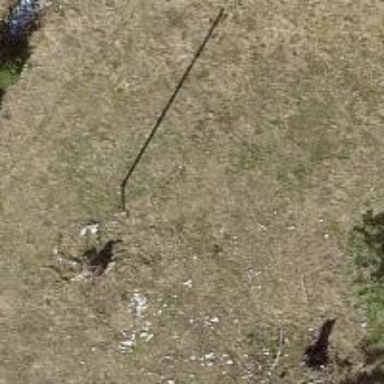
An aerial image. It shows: Power pole.